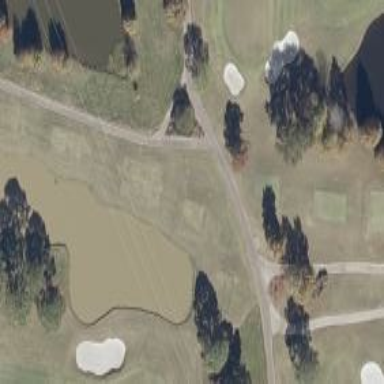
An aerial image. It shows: Water hazard on golf course. The hazard is natural water feature.